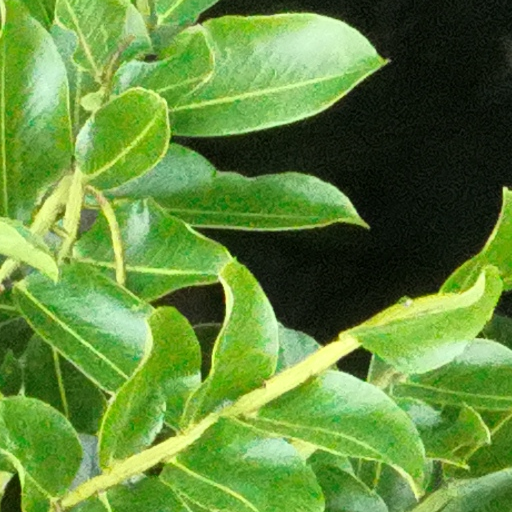
Species: Dipteryx oleifera
GBIF accepted scientific name: Dipteryx oleifera
Crown area (m\u00b2): 501.441